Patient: sex F, age 75
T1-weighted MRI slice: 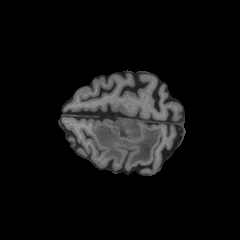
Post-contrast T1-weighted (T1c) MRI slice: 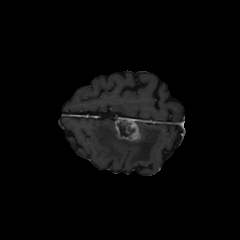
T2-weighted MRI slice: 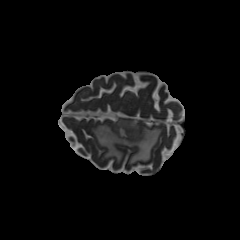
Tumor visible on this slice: yes
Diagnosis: Glioblastoma, IDH-wildtype
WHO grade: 4